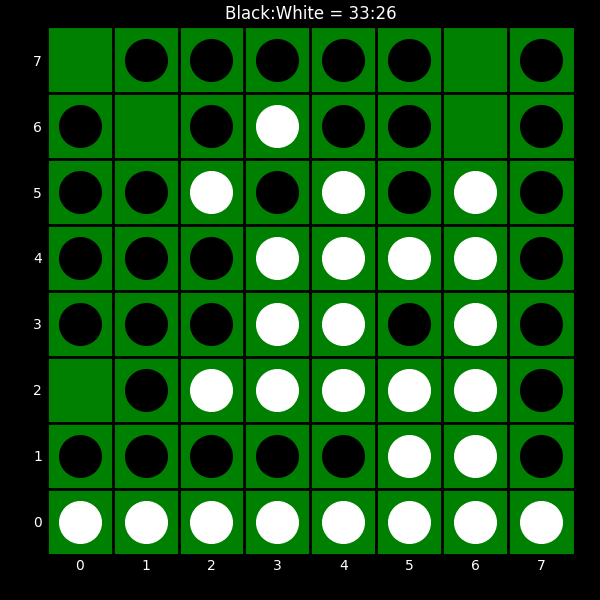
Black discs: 33
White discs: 26